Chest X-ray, AP view. Patient: 57 years old, sex M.
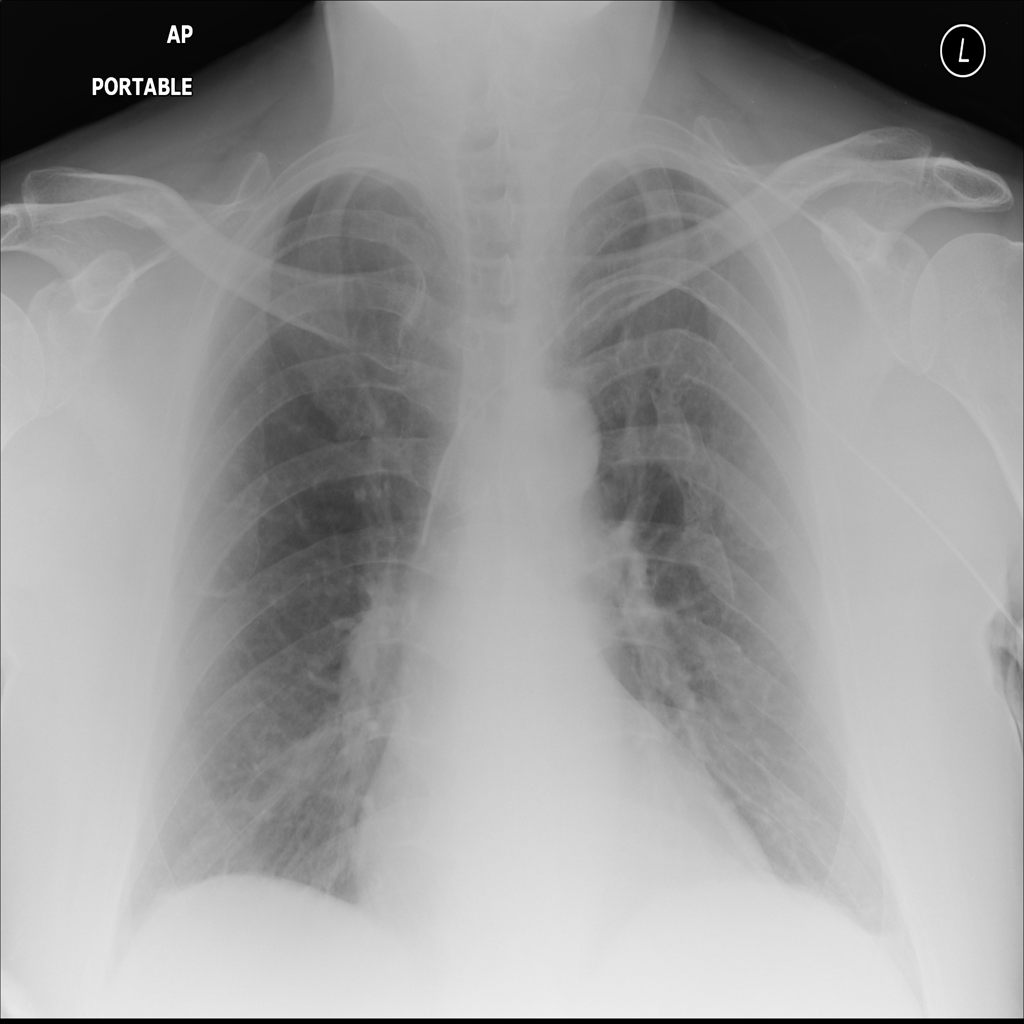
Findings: No Finding